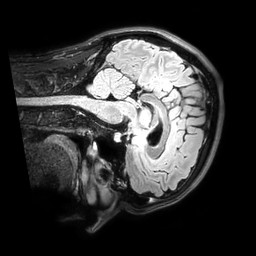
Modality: FLAIR
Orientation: sagittal
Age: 28
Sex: male
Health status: healthy
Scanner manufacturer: philips
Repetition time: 4.8 s
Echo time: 0.2875 s